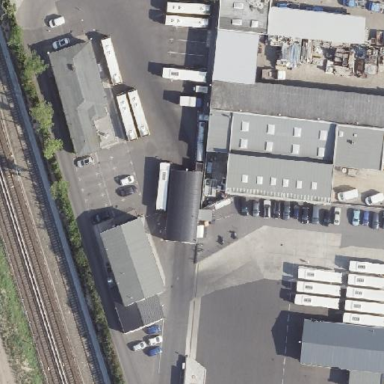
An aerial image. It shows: Industrial area designated as depot.